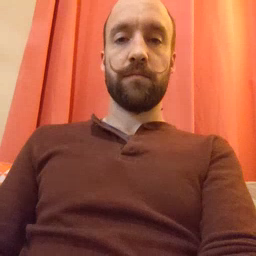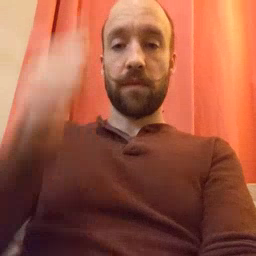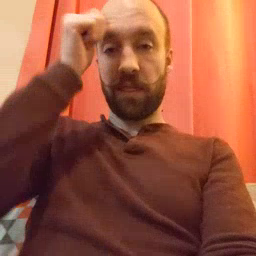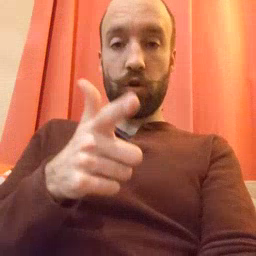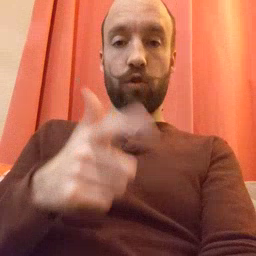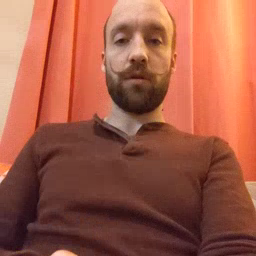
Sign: brother